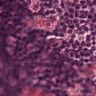
Metastatic tissue present: no